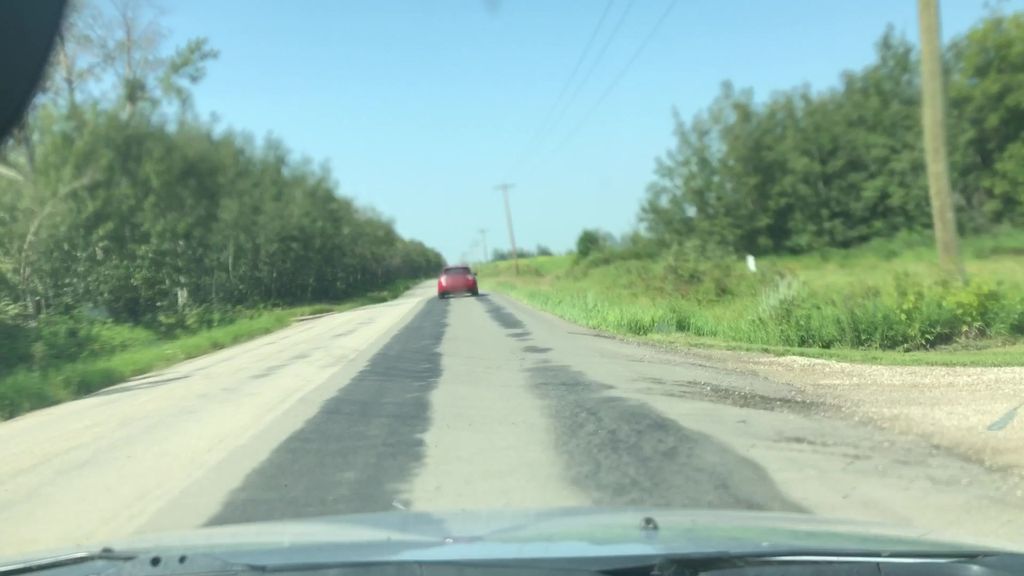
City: edmonton